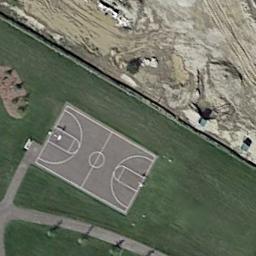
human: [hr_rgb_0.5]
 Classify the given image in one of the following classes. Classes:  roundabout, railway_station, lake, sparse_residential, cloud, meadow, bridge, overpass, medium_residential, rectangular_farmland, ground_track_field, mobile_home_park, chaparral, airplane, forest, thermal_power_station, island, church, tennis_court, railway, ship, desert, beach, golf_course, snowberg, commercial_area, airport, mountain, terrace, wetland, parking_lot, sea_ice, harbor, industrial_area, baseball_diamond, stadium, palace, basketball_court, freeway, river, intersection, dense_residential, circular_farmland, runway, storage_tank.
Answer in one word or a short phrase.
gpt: basketball_court